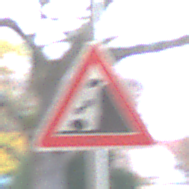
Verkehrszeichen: SteinschlagRechts
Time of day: MorningAfternoon
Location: Roofed (Urban)
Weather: PartlyCloudy
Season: NotSpecified
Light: Natural